Interaction volume radius: 5 \u00c5
Interaction volume height: 10 \u00c5
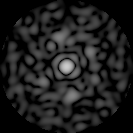
Disorder parameter: 0.7728